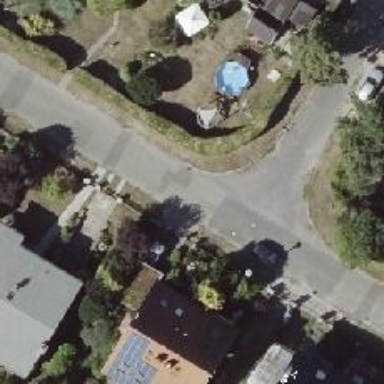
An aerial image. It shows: Residential road with asphalt surface.